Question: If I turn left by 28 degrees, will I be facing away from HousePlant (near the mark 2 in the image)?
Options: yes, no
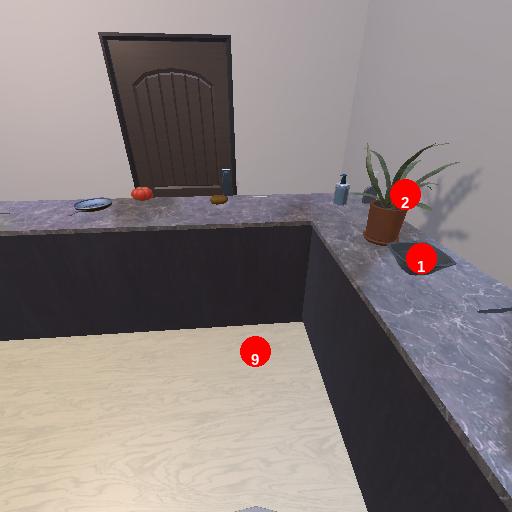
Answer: yes